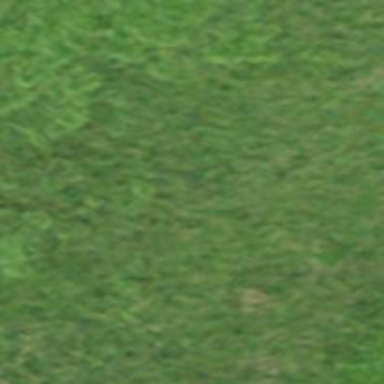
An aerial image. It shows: Path covered in grass.